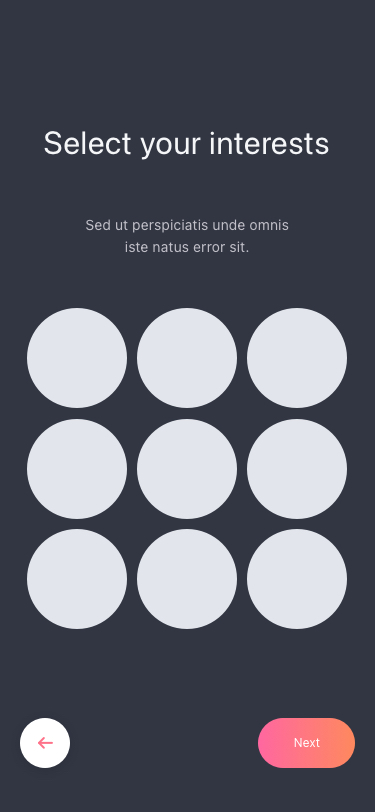
Text in this UI design:
Sed ut perspiciatis unde omnis iste natus error sit.
Select your interests